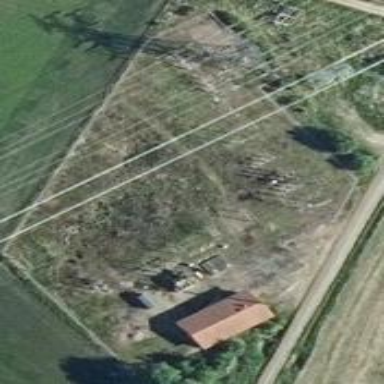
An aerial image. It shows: Power substation.